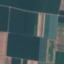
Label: AnnualCrop